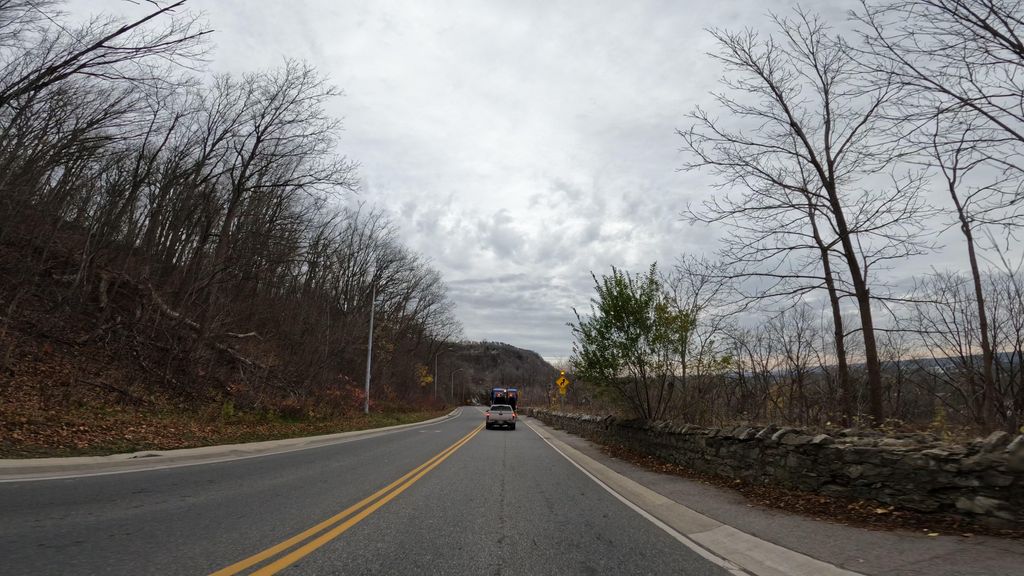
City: hamilton